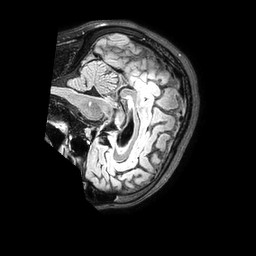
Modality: FLAIR
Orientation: sagittal
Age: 50
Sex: male
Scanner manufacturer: philips
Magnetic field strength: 3 T
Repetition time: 4.8 s
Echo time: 0.34 s